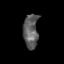
Tissue: skin
Cell type: Epithelial cells
Senescence score: 0.2568
Nuclear area (px): 503
Mean DAPI intensity: 93.62